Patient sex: M
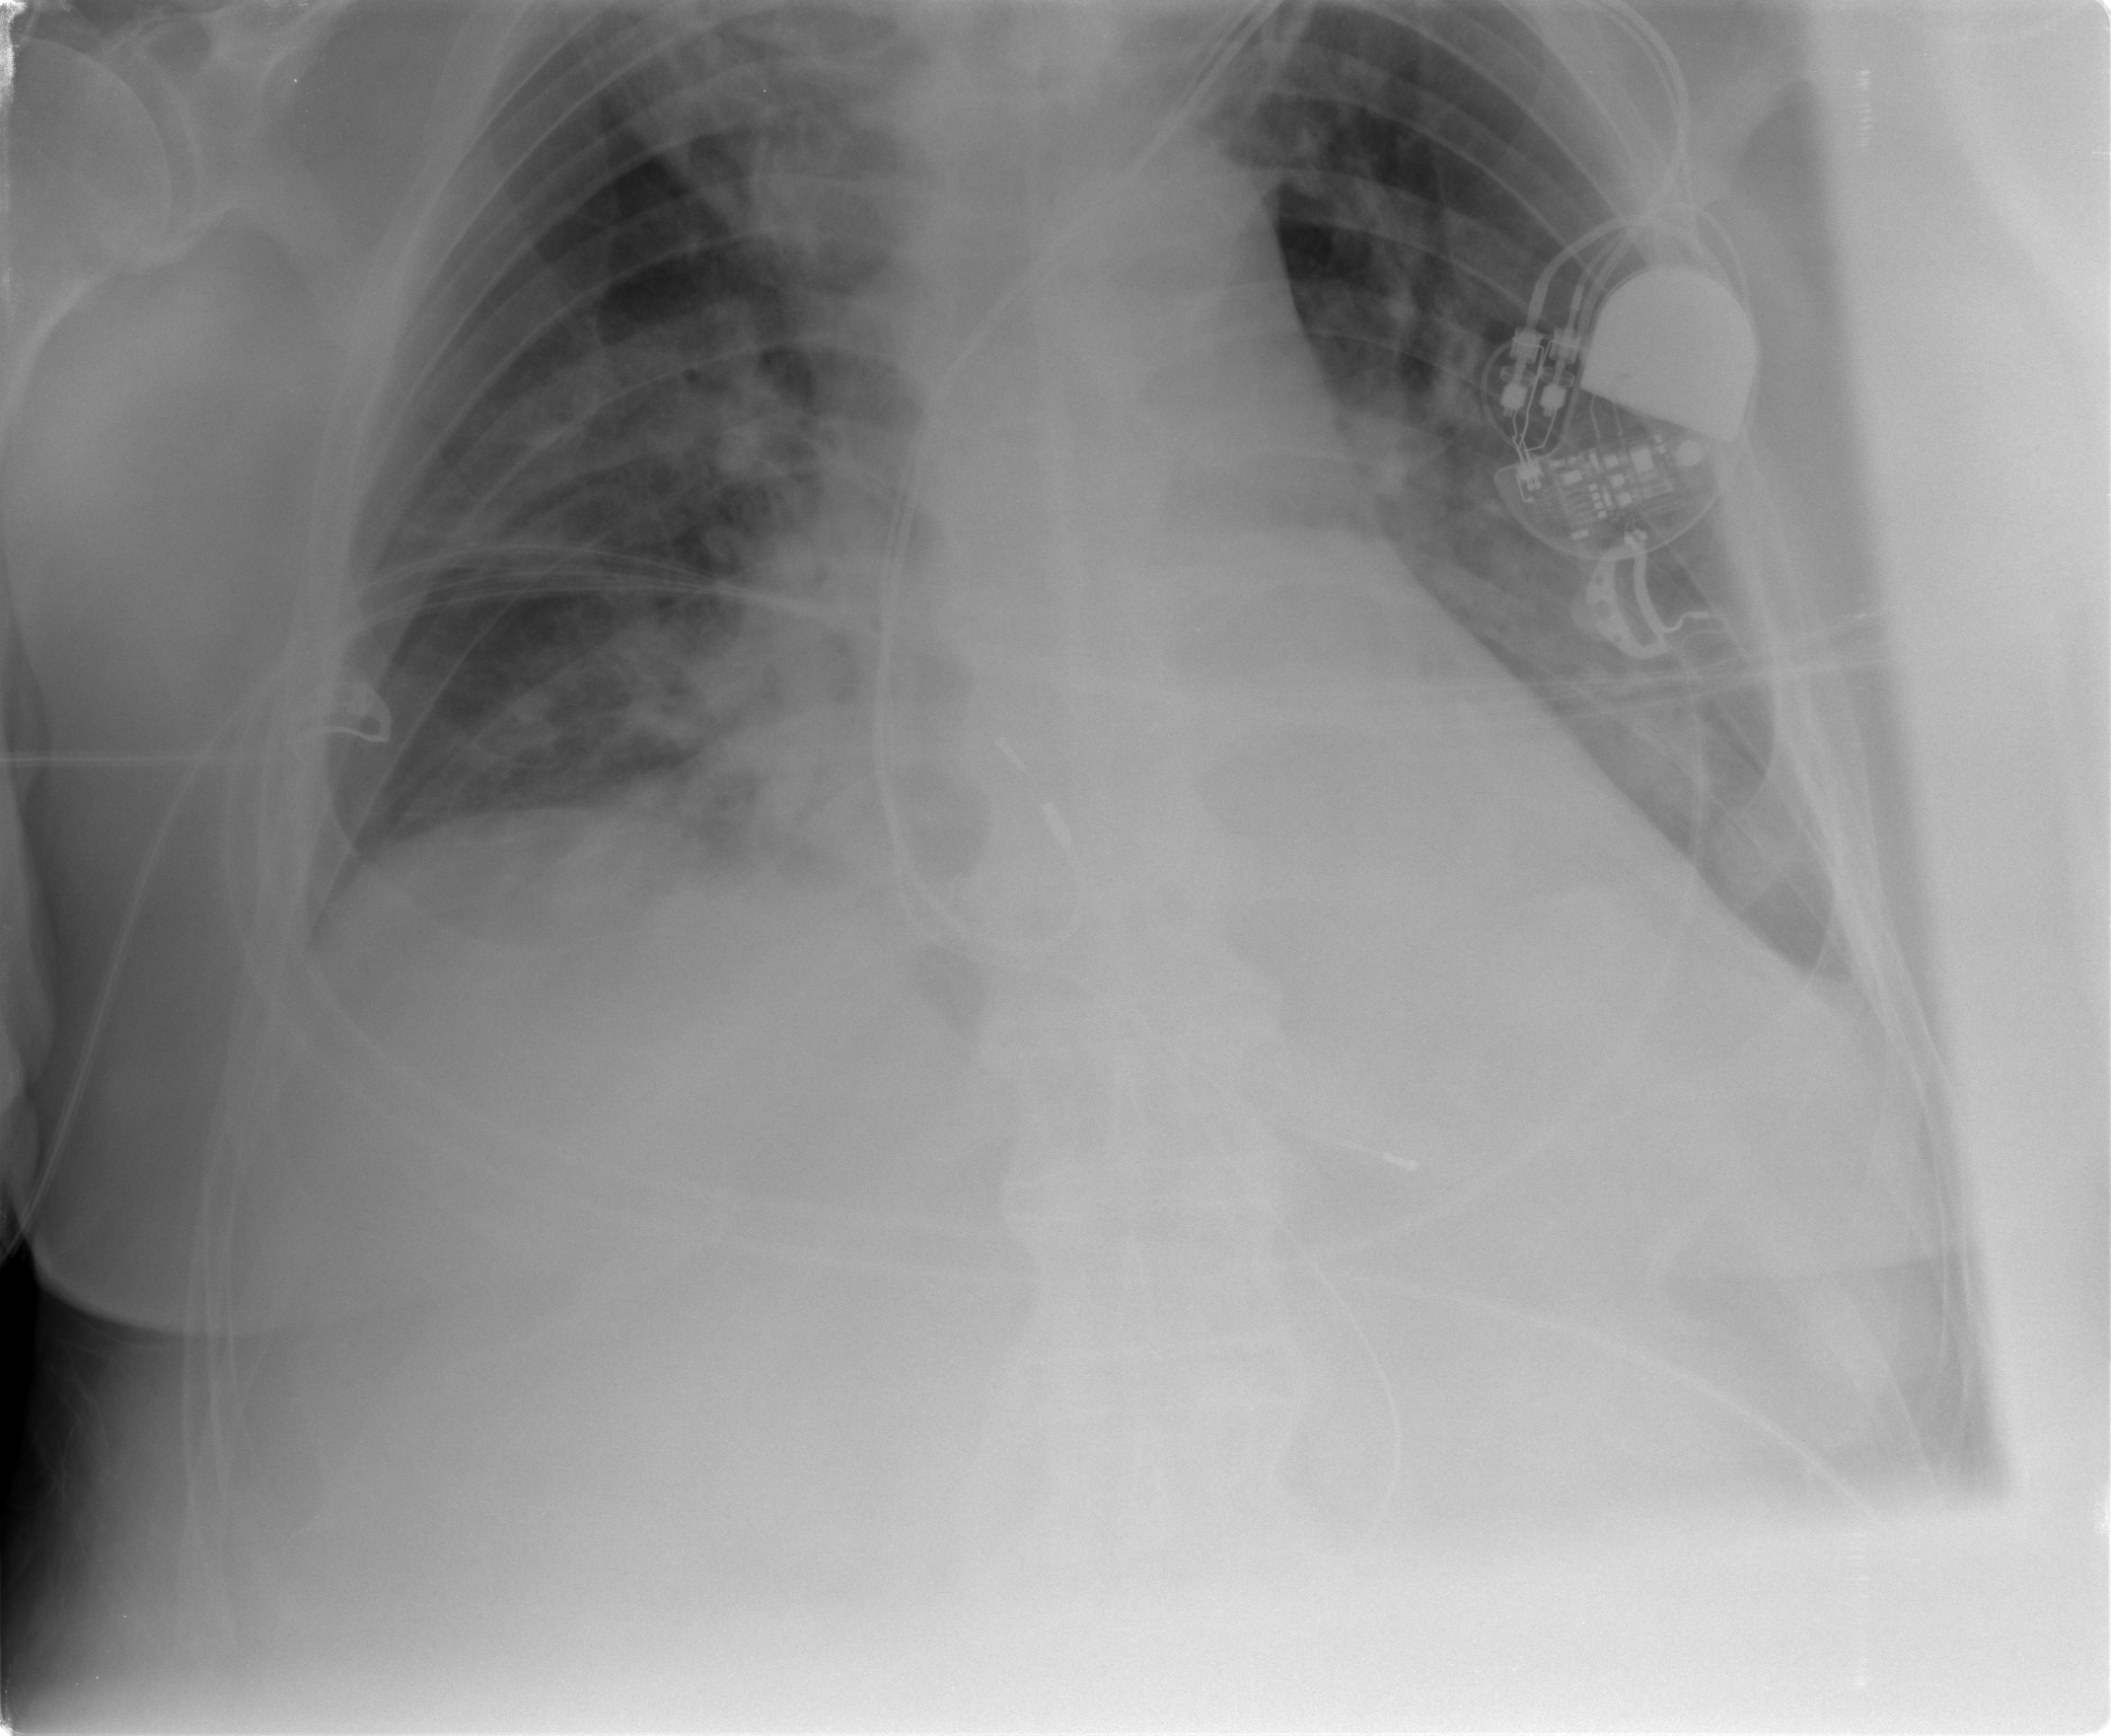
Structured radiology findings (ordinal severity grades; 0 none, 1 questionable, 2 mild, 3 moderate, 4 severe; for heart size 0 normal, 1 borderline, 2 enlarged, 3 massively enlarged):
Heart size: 0
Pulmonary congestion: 0
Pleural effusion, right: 0
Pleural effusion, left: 0
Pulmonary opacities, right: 2
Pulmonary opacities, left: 2
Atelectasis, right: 0
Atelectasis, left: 2